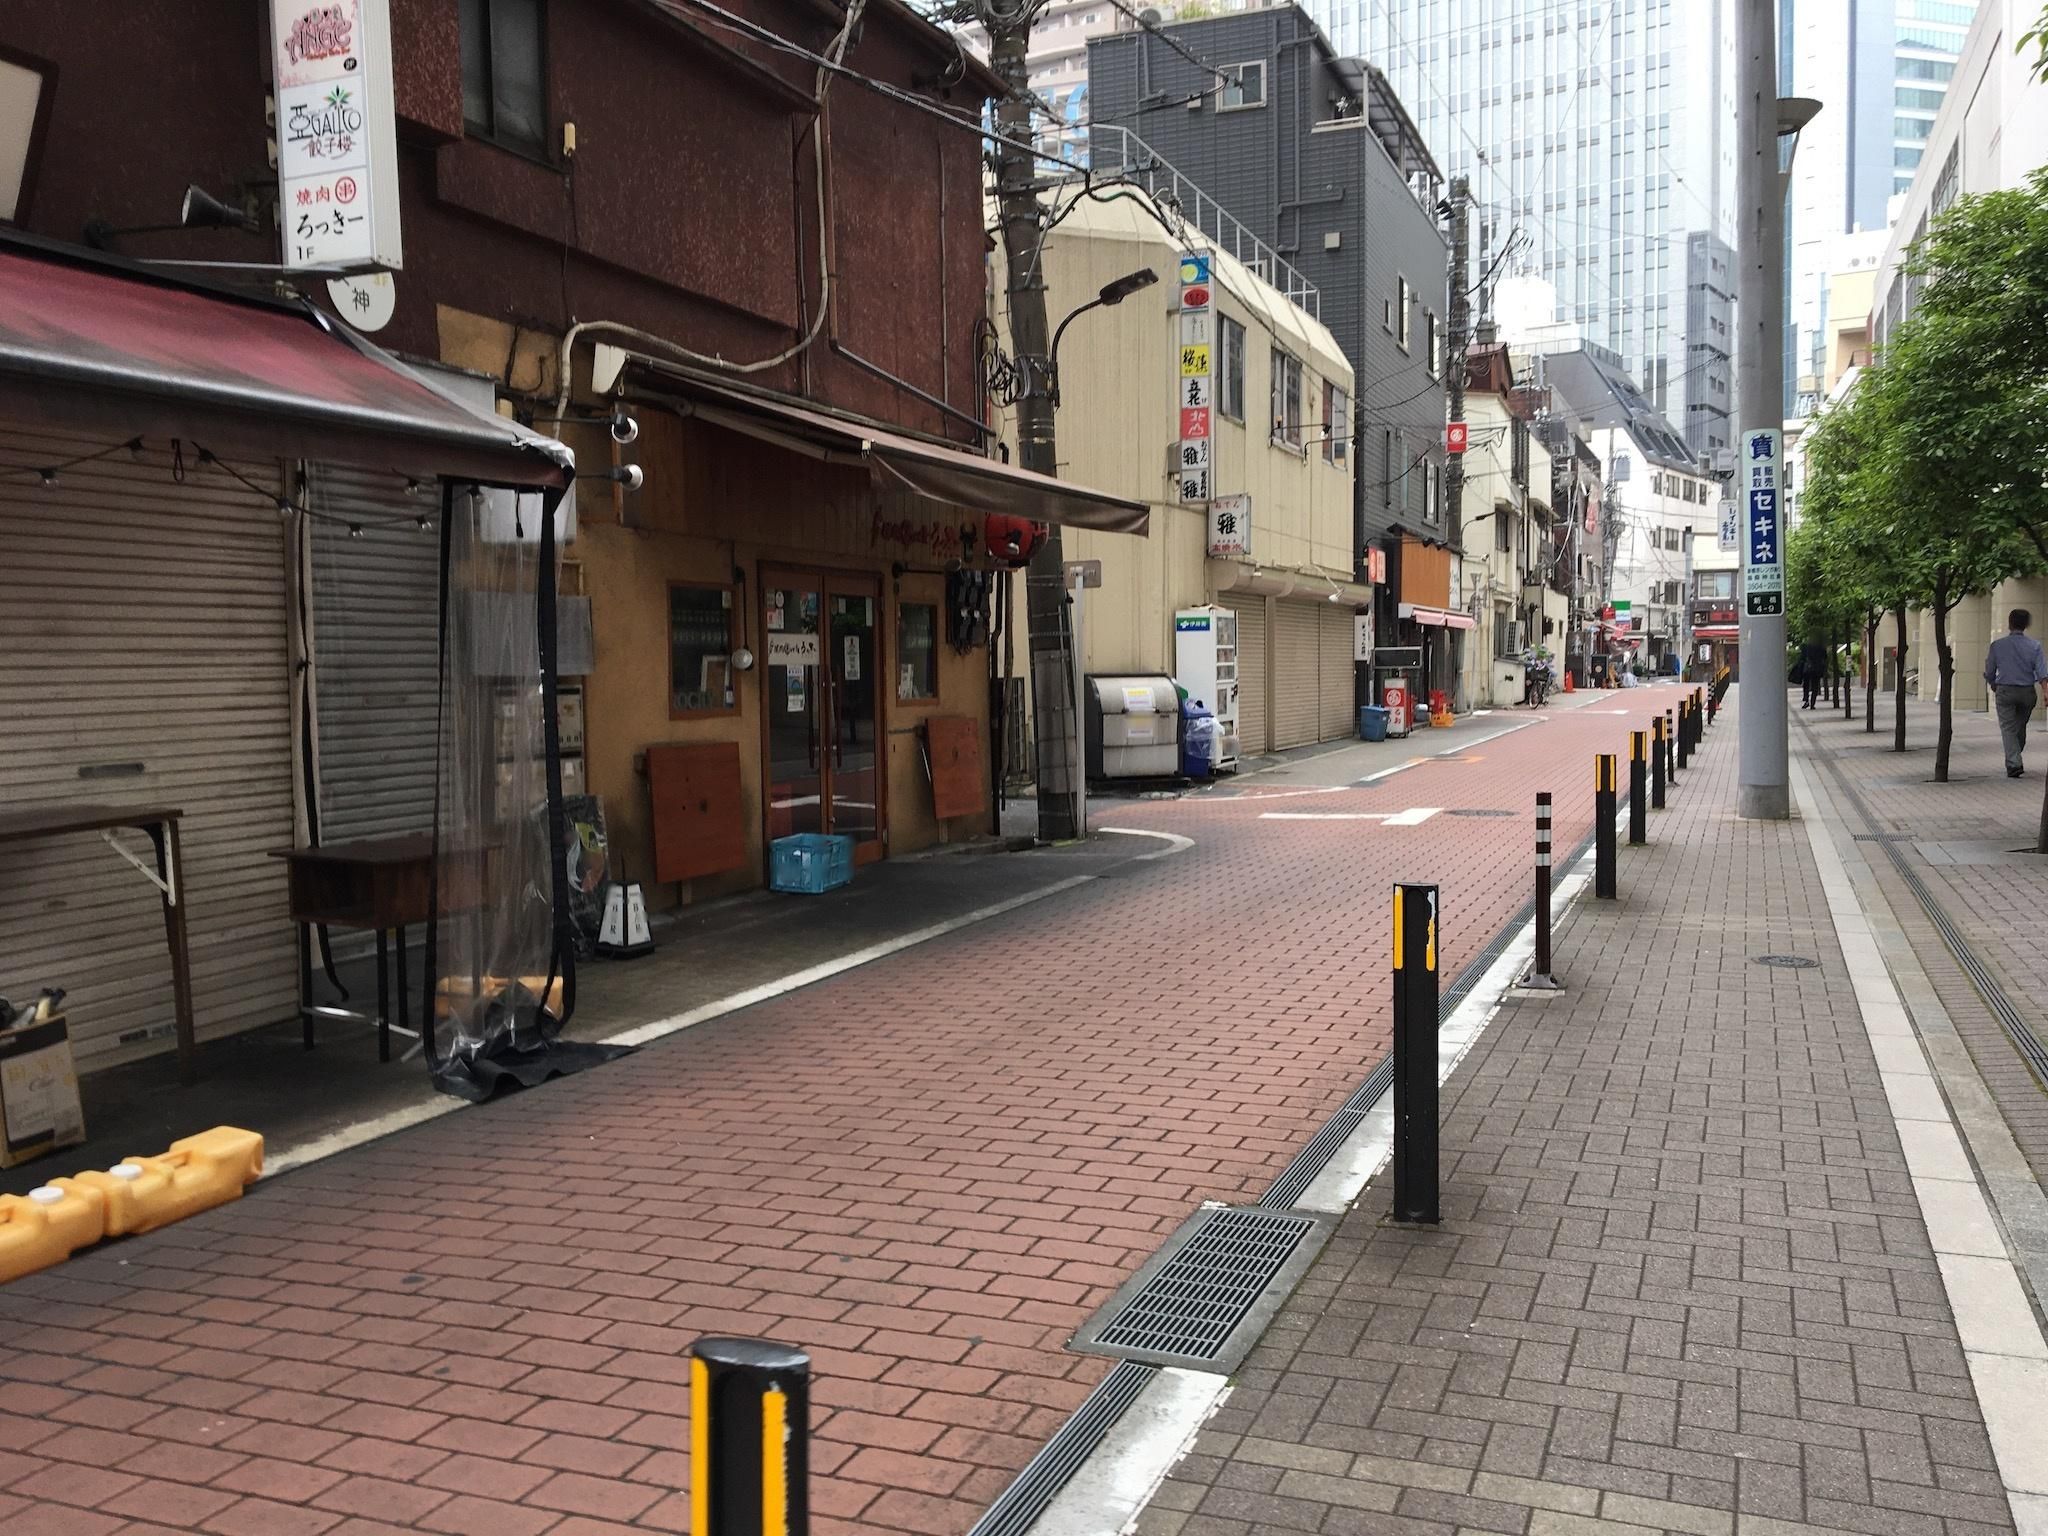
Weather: clear
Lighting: day
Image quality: good
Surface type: walking surface
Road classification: unclassified
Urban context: urban centre
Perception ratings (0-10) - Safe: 2.66, Lively: 8.13, Beautiful: 3.03, Boring: 2.37, Depressing: 4.87, Wealthy: 7.51